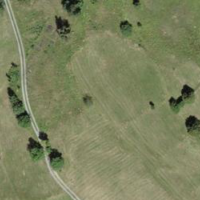
EUNIS habitat code: 52
Species observed at this site:
Primula veris
Libelloides coccajus
Silene nutans